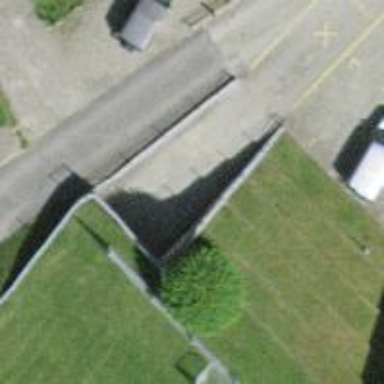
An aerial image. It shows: Bunker.